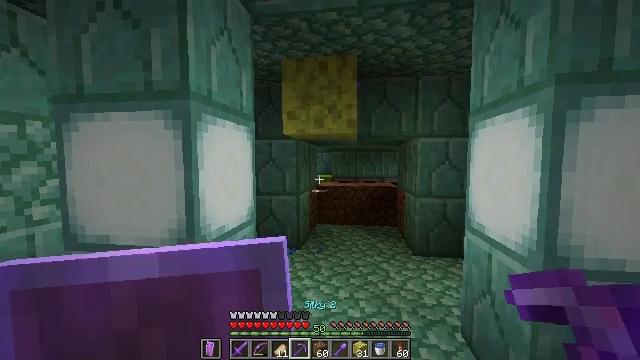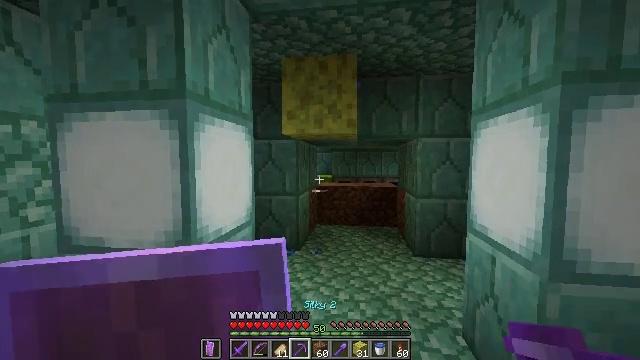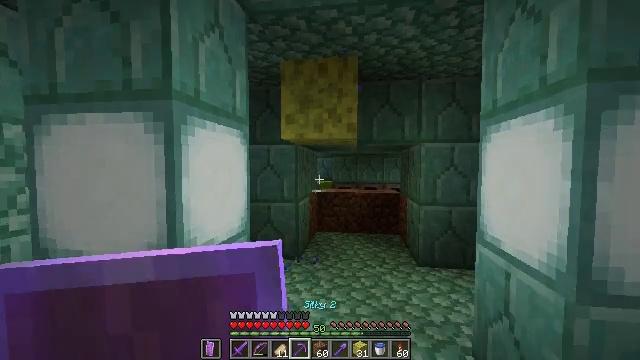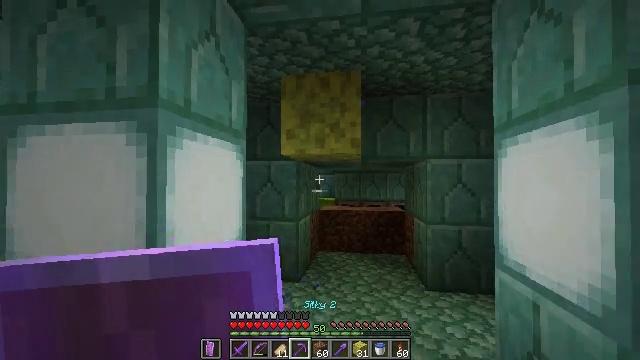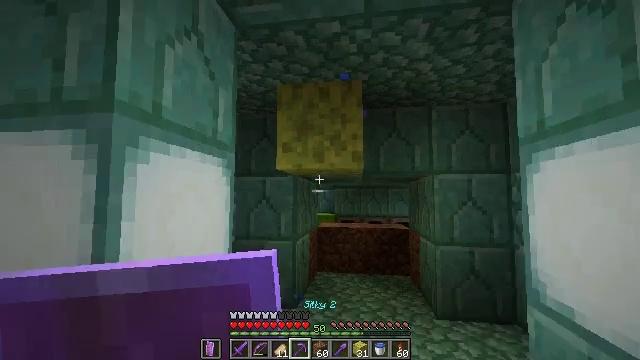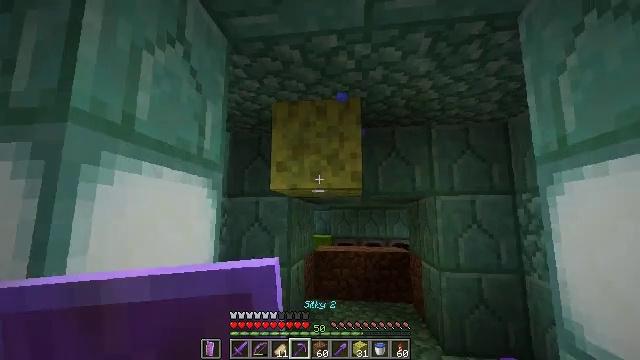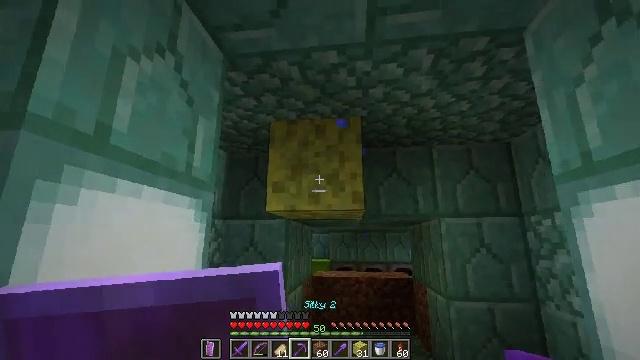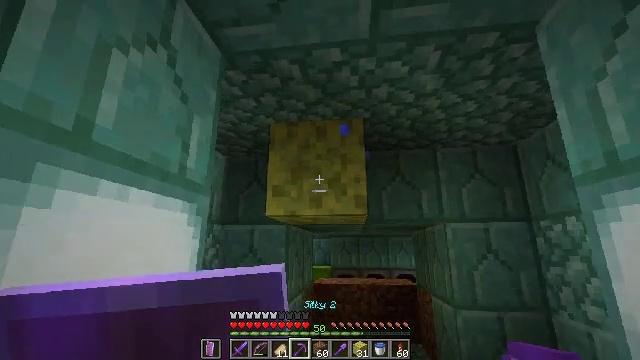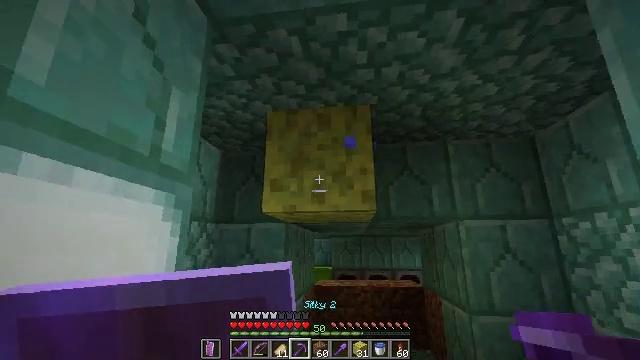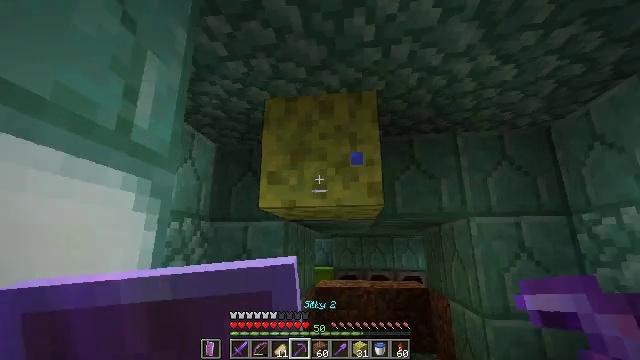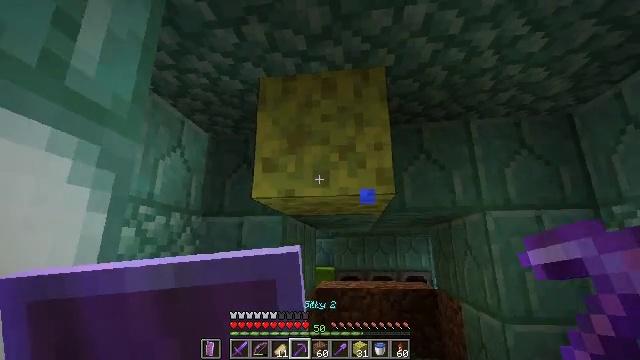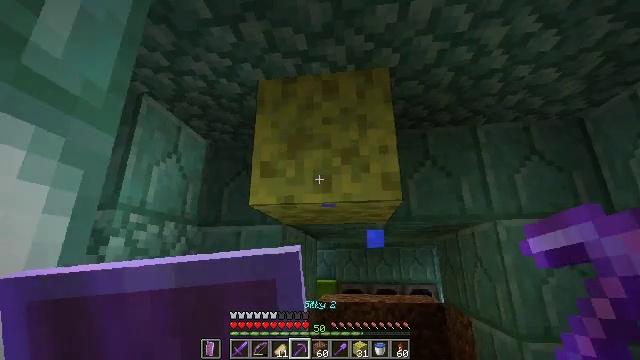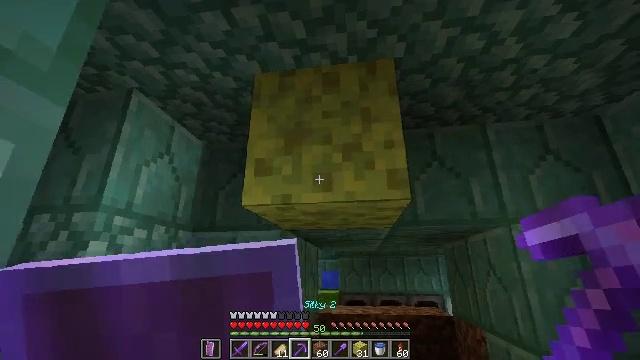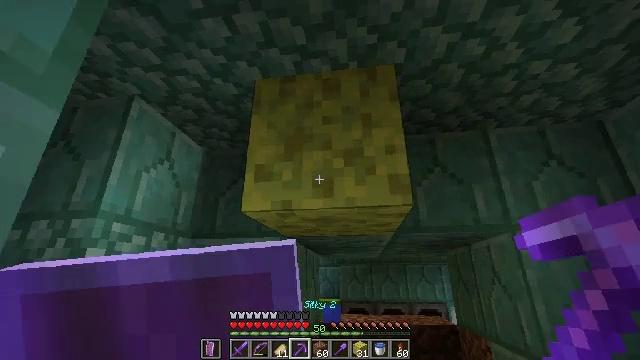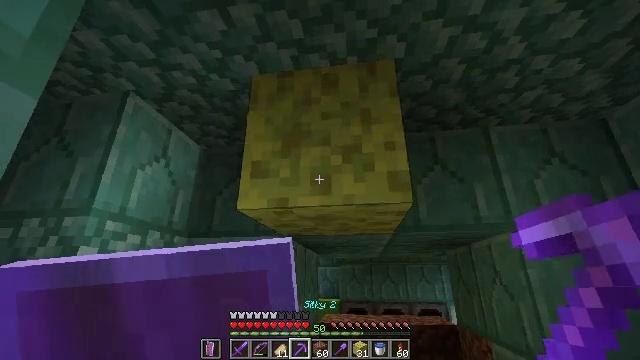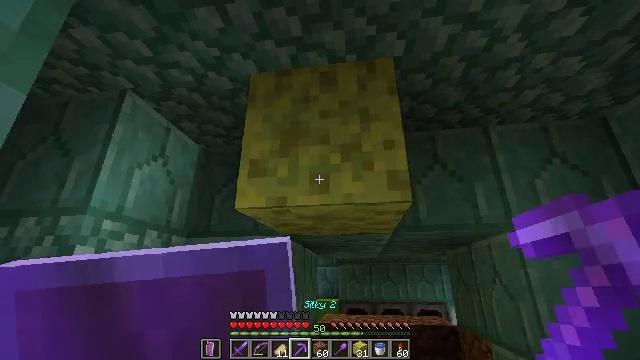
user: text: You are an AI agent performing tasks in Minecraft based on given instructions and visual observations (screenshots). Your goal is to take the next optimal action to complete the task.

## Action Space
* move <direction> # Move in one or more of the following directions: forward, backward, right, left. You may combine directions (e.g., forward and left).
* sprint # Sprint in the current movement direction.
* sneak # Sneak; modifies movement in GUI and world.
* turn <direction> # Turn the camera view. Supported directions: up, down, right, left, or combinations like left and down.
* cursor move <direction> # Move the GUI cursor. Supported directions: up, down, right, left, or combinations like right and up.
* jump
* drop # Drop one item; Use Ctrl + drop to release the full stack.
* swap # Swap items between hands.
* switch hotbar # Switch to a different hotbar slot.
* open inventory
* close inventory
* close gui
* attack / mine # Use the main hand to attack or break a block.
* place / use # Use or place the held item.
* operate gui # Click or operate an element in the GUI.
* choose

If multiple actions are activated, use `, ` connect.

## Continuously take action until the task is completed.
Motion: motion action
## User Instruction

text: Destroy the wet sponge to pick it up.
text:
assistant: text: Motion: move forward
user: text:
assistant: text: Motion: move forward, turn up
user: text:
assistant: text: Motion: move forward, turn up
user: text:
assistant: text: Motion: move forward, turn up
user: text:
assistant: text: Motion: move forward, turn up
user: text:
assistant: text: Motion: move forward, turn up
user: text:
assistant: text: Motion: move forward, turn up
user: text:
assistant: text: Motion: move forward
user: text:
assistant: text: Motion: move forward
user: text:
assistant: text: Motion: move forward
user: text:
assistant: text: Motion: turn up
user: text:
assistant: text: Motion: turn up
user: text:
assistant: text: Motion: turn up
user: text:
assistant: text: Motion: no_op
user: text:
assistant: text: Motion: no_op
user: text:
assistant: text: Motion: attack / mine
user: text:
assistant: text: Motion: attack / mine
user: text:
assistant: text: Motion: attack / mine
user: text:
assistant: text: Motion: attack / mine
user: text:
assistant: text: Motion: attack / mine
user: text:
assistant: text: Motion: attack / mine
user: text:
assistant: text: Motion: attack / mine
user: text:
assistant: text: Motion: attack / mine
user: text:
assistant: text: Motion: attack / mine
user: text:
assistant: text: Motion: attack / mine
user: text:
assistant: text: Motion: attack / mine
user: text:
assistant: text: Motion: attack / mine
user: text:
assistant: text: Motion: attack / mine
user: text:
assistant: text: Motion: attack / mine
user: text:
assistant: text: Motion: attack / mine